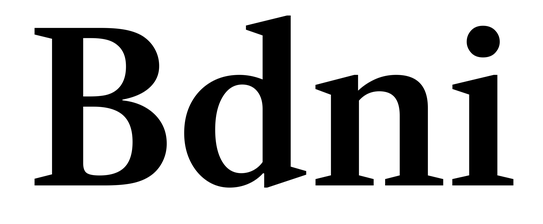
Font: LibreCaslonText_SemiBold